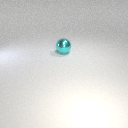
large cyan metal sphere